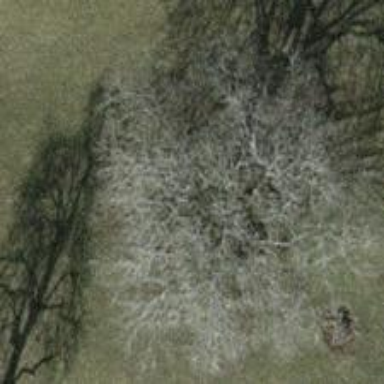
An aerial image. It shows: Urban area featuring tree as natural element.